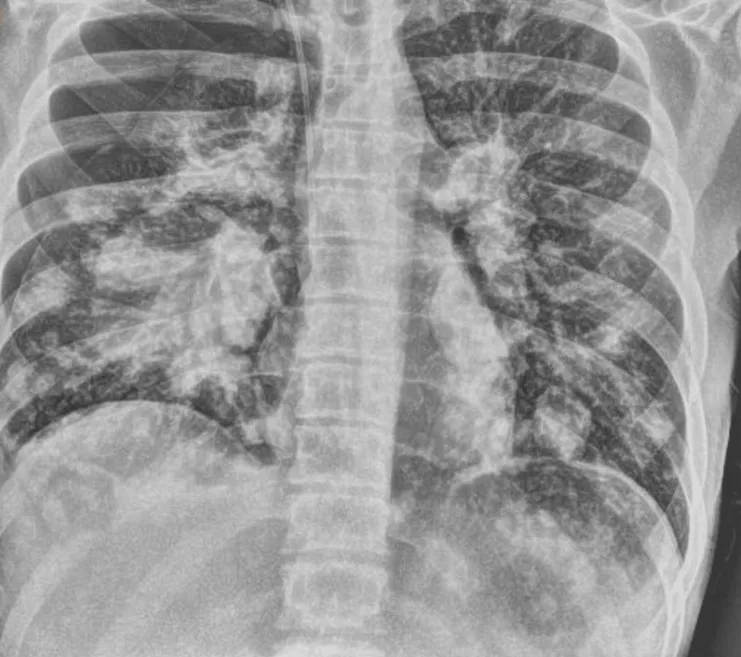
Chest X-ray showed pneumonitis most likely due to radiation.
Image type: radiology (x_ray)